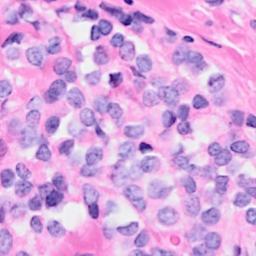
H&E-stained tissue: Breast